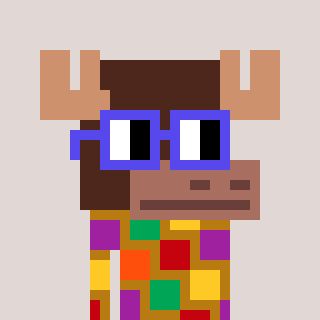
a pixel art character with square blue glasses, a moose-shaped head and a gold-colored body on a warm background